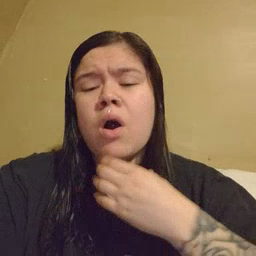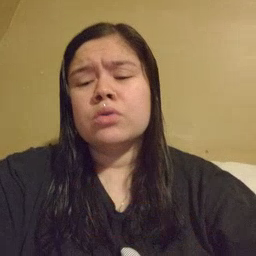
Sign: hungry